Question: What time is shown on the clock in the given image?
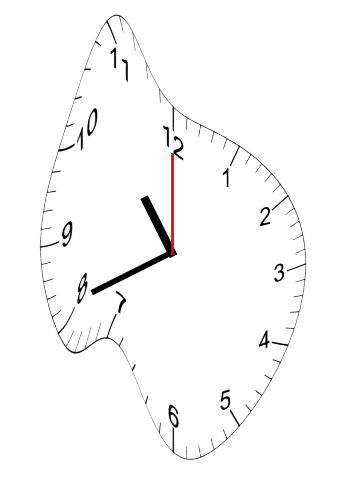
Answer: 10:41:00